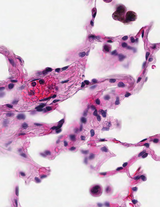
Tumor epithelial tissue: no
Tumor-associated stroma tissue: no
Normal tissue: yes